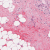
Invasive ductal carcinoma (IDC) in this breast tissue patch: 0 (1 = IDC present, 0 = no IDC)